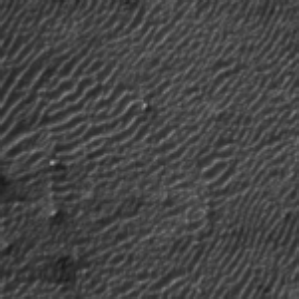
Label: frost